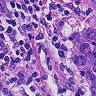
Metastatic tissue present: yes